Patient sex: M
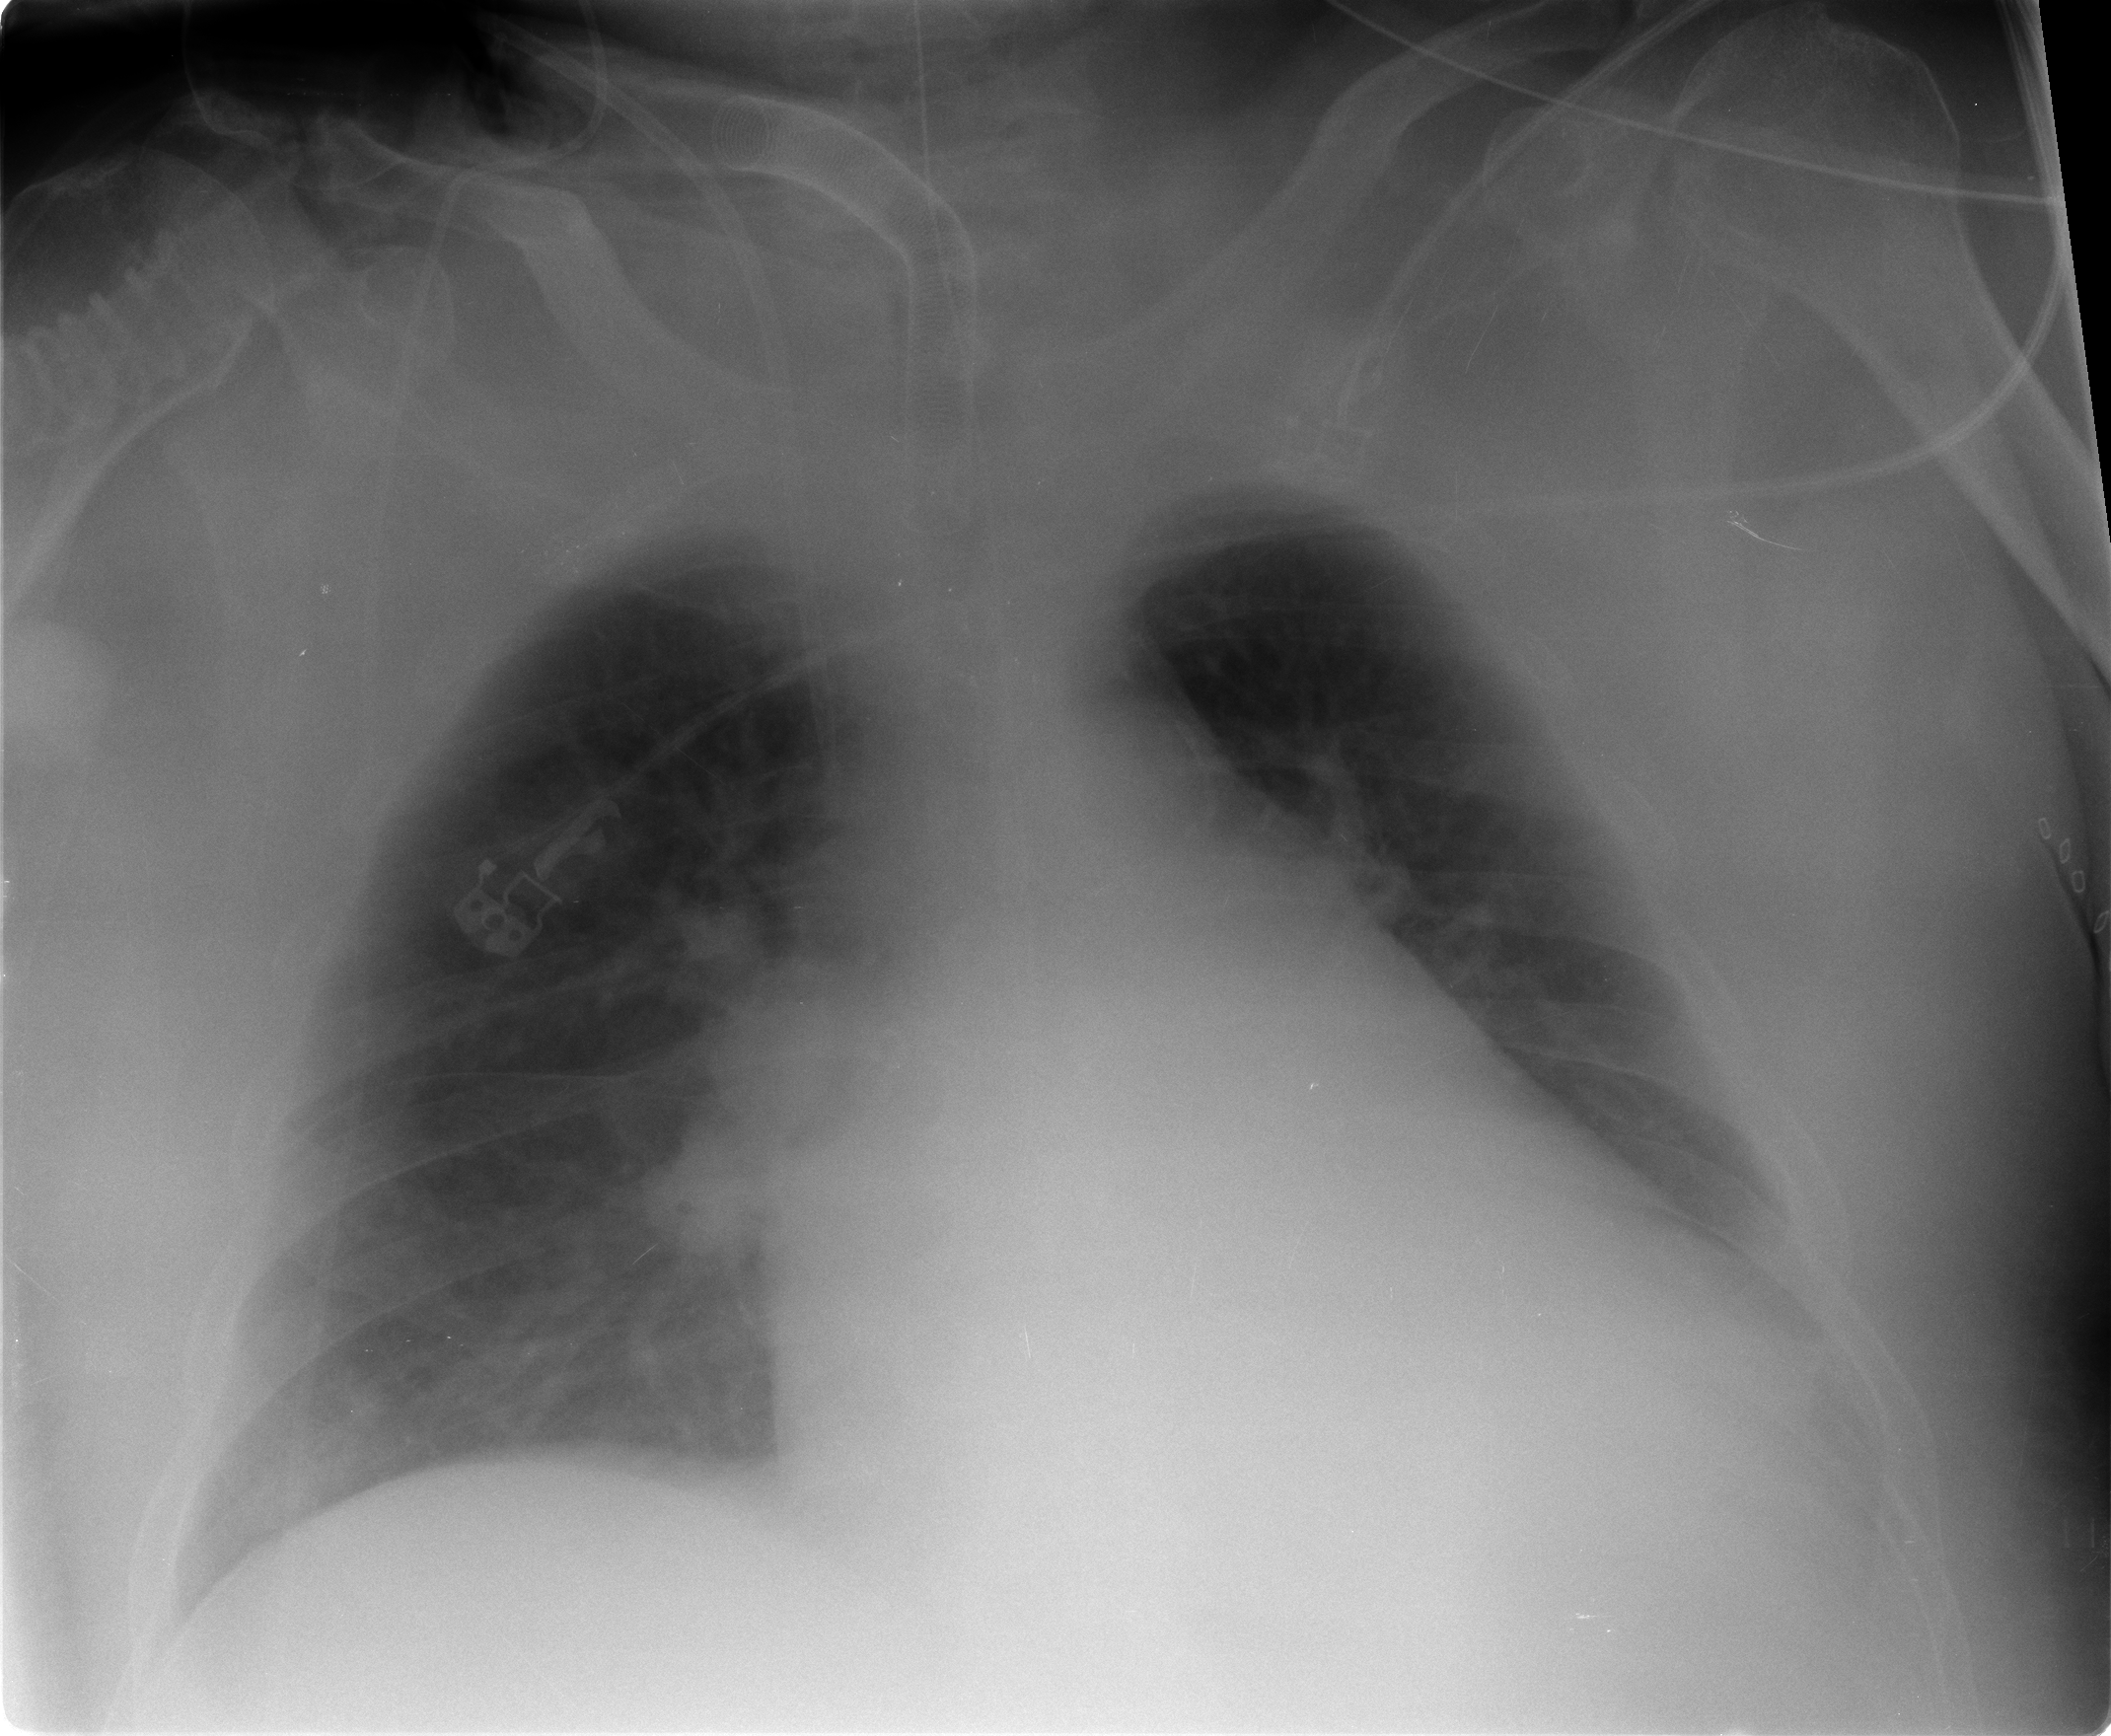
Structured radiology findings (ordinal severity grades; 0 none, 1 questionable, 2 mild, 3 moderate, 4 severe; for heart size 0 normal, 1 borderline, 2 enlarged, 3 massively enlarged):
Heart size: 2
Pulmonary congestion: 0
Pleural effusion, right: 0
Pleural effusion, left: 1
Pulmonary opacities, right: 0
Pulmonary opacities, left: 0
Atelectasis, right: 0
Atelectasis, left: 1